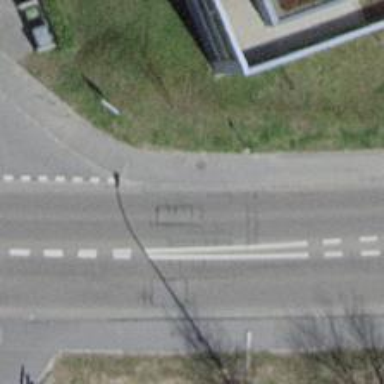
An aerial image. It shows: Sidewalk.